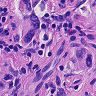
Metastatic tissue present: yes